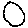
Label: circle